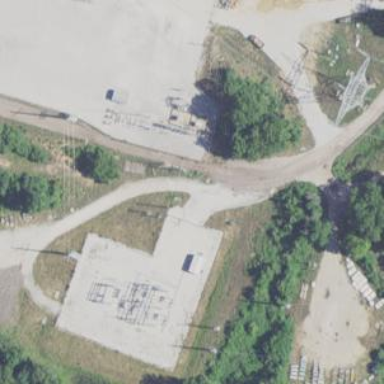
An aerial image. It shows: Power substation.